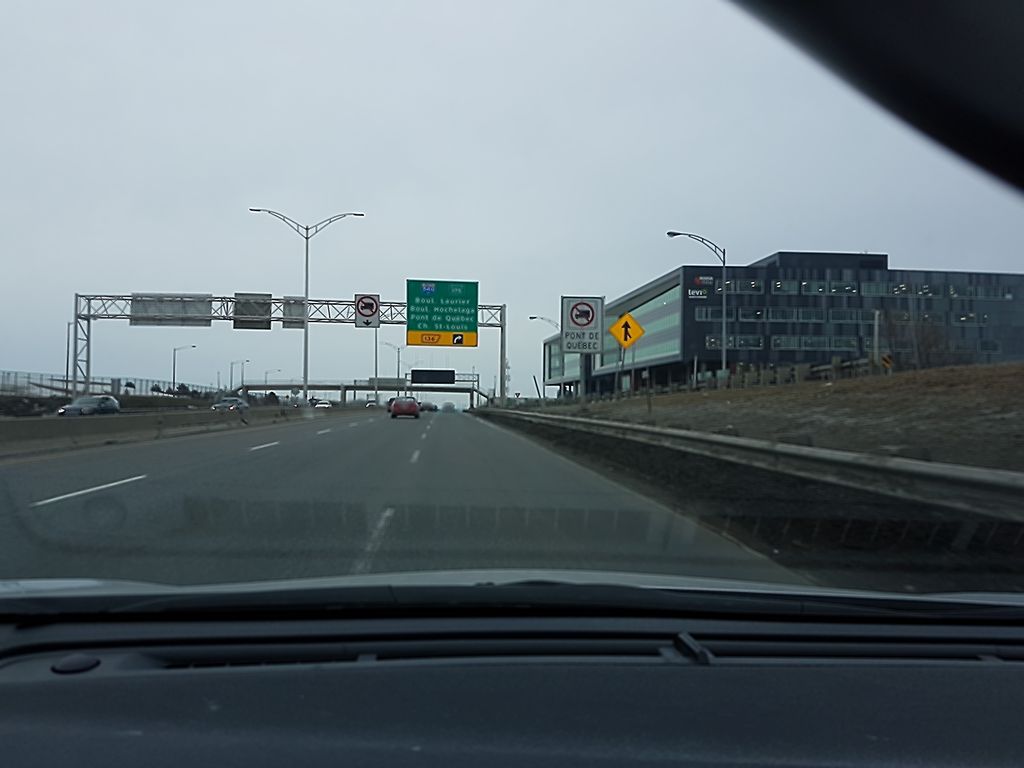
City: quebec_city